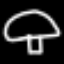
Label: mushroom